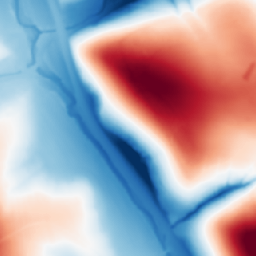
Category: multiscale
Decomposition family: dog_multiscale
Decomposition parameters: sigma_ratio: 2
n_scales: 6
base_sigma: 1
Upsampling method: nearest
Upsampling parameters: scale: 8
Upsampling scale: 8